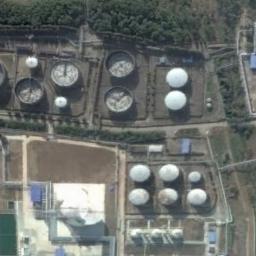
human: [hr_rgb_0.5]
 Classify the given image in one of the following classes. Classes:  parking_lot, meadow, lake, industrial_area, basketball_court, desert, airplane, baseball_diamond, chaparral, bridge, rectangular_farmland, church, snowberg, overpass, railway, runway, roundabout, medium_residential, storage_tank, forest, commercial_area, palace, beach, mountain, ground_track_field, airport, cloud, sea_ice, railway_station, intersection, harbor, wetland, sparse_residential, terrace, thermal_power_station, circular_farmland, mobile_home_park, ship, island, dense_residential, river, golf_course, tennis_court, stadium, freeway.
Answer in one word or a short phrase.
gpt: storage_tank